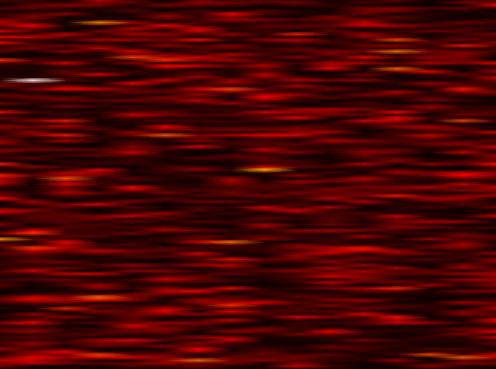
Label: WOLA